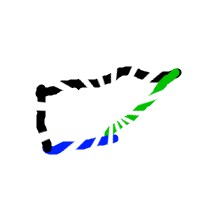
Shape: trapezoid